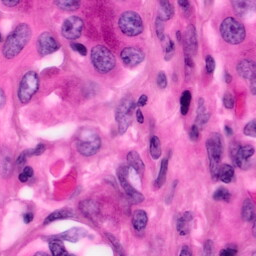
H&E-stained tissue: Pancreatic